Interaction volume radius: 5 \u00c5
Interaction volume height: 10 \u00c5
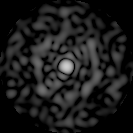
Disorder parameter: 0.7922